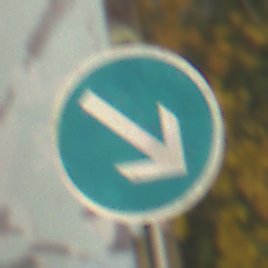
Verkehrszeichen: VorgeschriebeneVorbeifahrtRechts
Umgebung: Outdoor, Urban
Tageszeit: MorningAfternoon
Wetter: PartlyCloudy
Licht: Natural
Jahreszeit: NotSpecified
Kontrast: MediumContrast